Aerial crown-view tile of a tropical tree (Barro Colorado Island, Panama), acquired 20250915:
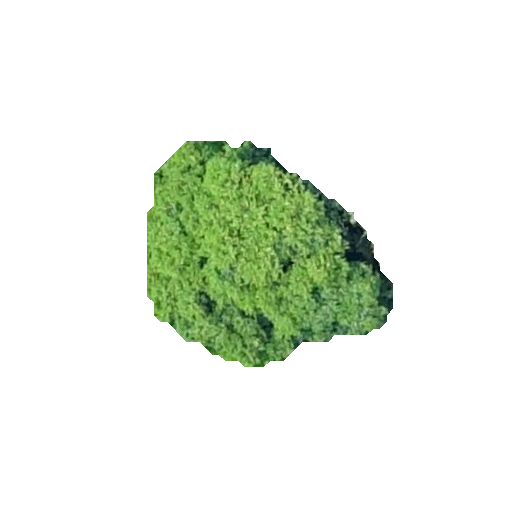
Species: Inga marginata
GBIF accepted scientific name: Inga marginata
Crown area: 57.106 m²